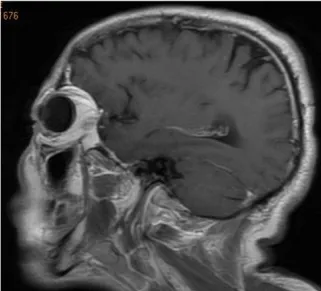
(B) Brain MRI image after surgery at the follow-up 3-mouth.
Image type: radiology (mri)